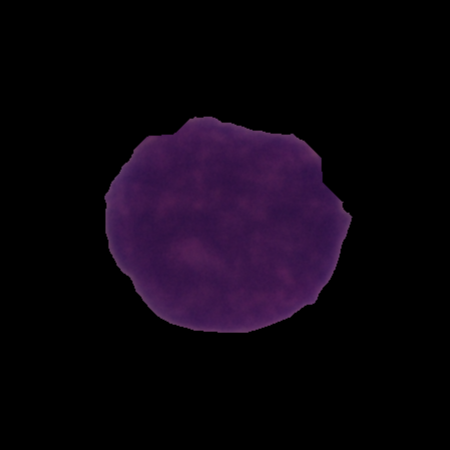
Label: cancer